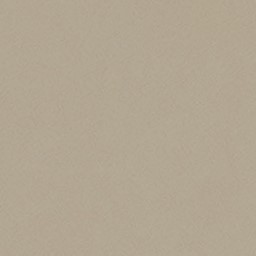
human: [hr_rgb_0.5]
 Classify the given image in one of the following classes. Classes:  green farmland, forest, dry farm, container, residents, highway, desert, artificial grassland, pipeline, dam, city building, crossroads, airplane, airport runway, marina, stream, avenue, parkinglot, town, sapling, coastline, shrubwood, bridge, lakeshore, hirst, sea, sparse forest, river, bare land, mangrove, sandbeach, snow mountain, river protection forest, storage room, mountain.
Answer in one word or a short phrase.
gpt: desert